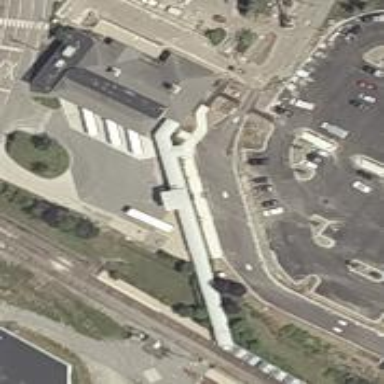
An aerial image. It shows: Transportation building.